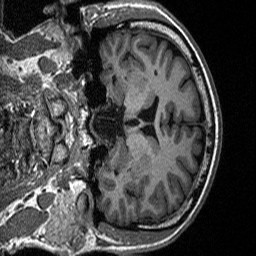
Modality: T1w
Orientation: coronal
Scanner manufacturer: siemens
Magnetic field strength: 3 T
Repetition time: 2.2 s
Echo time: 0.00234 s